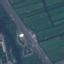
Land use / land cover class: Highway